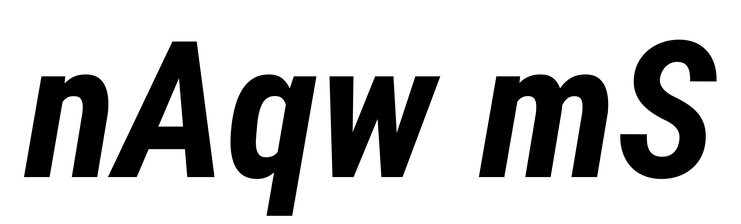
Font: Roboto-Italic_Condensed_Bold_Italic